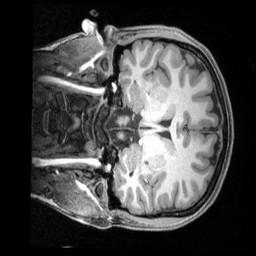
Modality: T1w
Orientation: coronal
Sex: female
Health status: ill
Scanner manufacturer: siemens
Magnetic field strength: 3 T
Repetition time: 2.4 s
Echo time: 0.00201 s